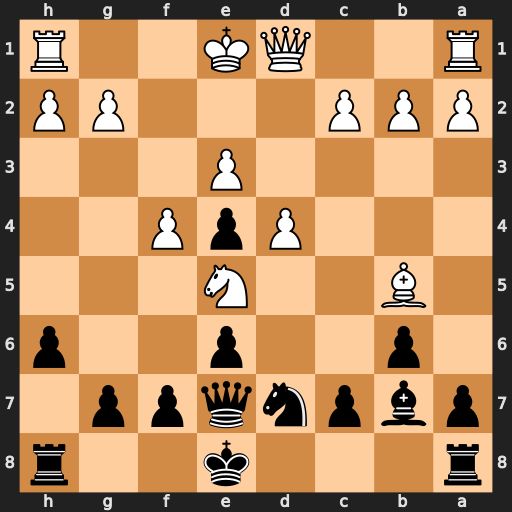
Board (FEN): r3k2r/pbpnqpp1/1p2p2p/1B2N3/3PpP2/4P3/PPP3PP/R2QK2R
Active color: b
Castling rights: KQkq
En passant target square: -
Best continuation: Qb4+ Qd2 Qxb5